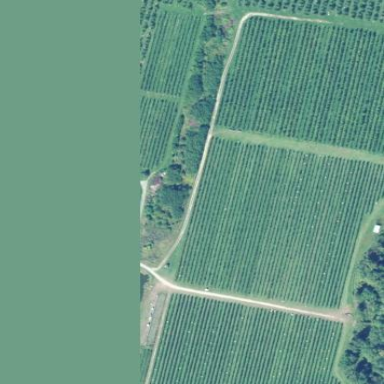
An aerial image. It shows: Orchard.